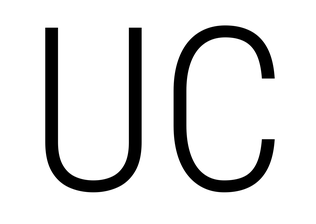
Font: Roboto_Condensed_Light